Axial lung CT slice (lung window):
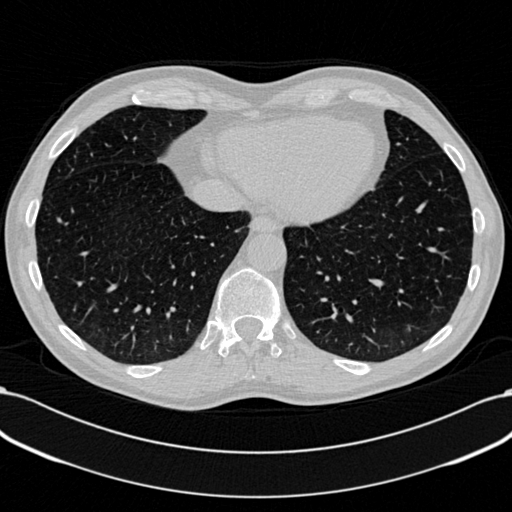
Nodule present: no